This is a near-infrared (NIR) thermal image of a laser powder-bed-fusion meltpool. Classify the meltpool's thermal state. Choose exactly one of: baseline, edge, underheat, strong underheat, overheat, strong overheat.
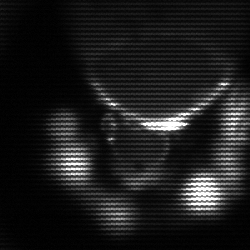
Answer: baseline